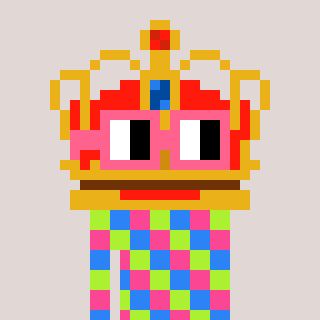
a pixel art character with square pink glasses, a crown-shaped head and a slimegreen-colored body on a warm background